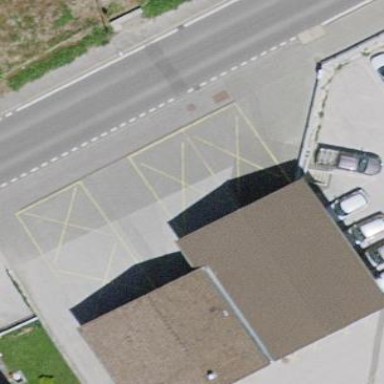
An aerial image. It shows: Fire station building.